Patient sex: M
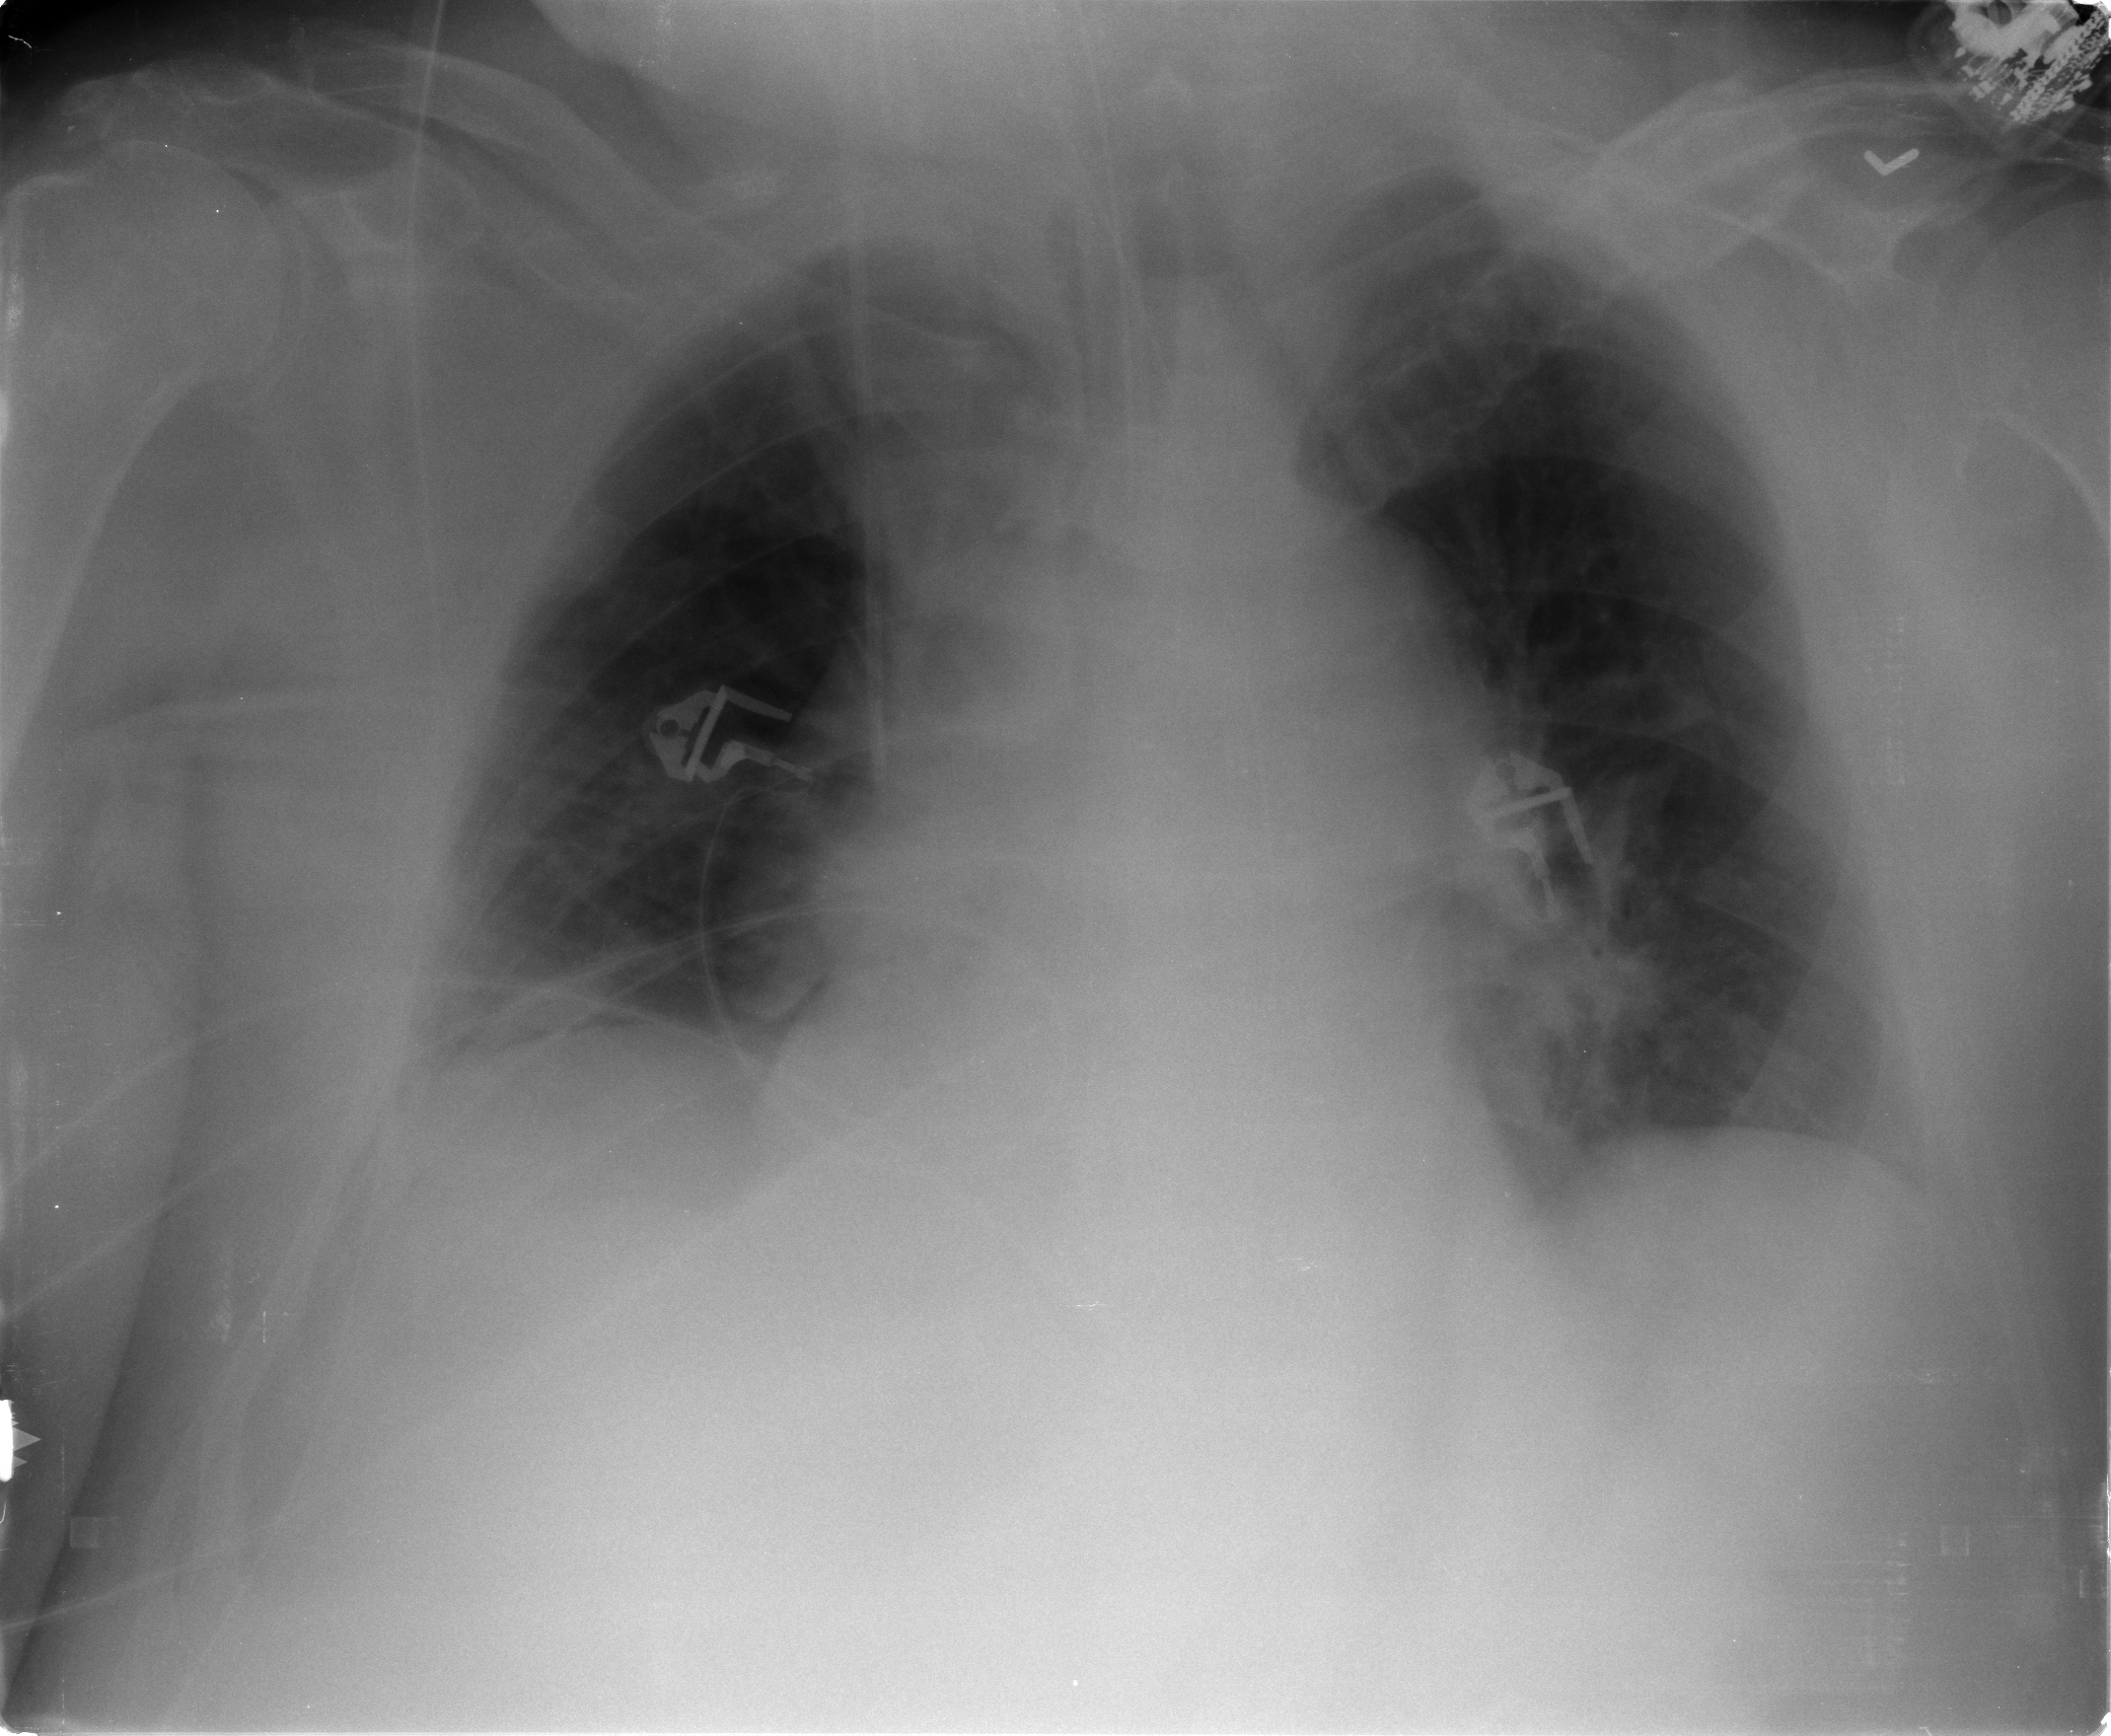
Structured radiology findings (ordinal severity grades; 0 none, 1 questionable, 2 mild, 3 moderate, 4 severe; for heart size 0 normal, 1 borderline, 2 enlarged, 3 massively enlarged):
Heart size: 2
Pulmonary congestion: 2
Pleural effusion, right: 2
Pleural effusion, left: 2
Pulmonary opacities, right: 0
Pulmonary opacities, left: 0
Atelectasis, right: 2
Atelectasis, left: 2